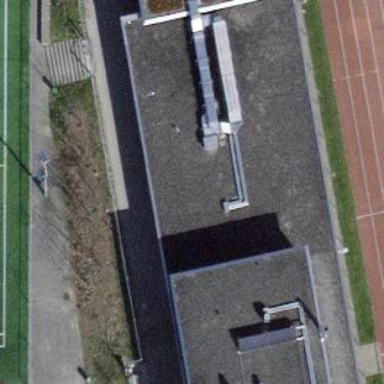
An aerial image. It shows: Building.